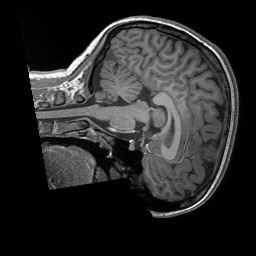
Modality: T1w
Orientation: sagittal
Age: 19
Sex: female
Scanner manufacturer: siemens
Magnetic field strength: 3 T
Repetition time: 1.9 s
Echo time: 0.00243 s